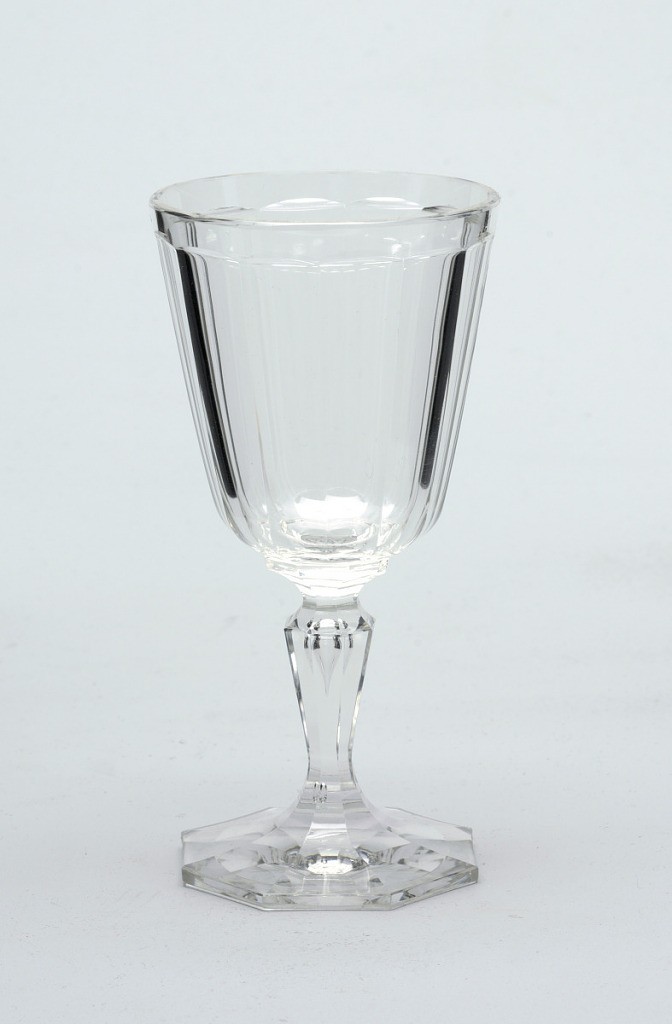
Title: No. 98
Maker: Ludwig Lobmeyr, Austrian, 1829 - 1917
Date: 1865
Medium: Mouth-blown crystal, faceted cut and polished
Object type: White wine glass
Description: Mouth-blown crystal wine glass, elaborately facet-cut and polished, with precisely planned bubble in the stem.